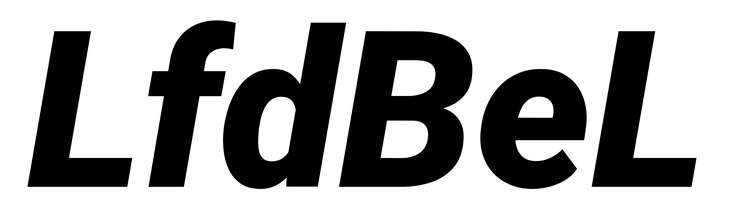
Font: Roboto-Italic_Black_Italic